Question: Using the CUPS API, I printed two jobs that failed to print. On the CUPS web interface, I can see why they failed: "Unsupported print data." and "Unable to write print data."

However, the API doesn't seem to contain these reasons. The <URL> structs, which look like this:
'''
struct cups_job_s {
time_t completed_time;
time_t creation_time;
char *dest;
char *format;
int id;
int priority;
time_t processing_time;
int size;
ipp_jstate_t state;
char *title;
char *user;
};
'''
I have inspected all of these fields, none of them contain the error strings seen in the screenshot.
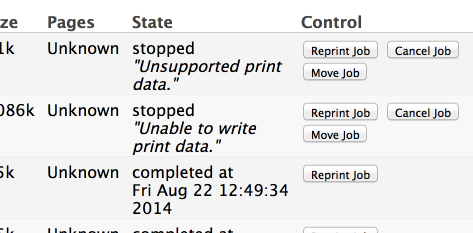
Answer: I believe this boils down to the 'job-state-message' attribute. To retrieve the job attributes, I believe you'll have to use the IPP API though, for example (untested):
'''
ipp_t *request = ippNewRequest(IPP_GET_JOBS);
...
ipp_t *response = cupsDoRequest(CUPS_HTTP_DEFAULT, request, "/");
...
ipp_attribute_t *attr = ippFindAttribute(response, "job-state-message", IPP_TAG_TEXT);
'''
It's important to note that attributes related to 'job-state' may be updated at some point after a job has already been accepted. Since the server doesn't know if the printing will actually succeed (because of many factors), the job is accepted and upon failure it updates 'job-state' and related attributes accordingly. The 'job-state-message' is not mandatory though.
If you want your application to be reactive to these events rather than to keep querying the CUPS server at a fixed interval, you could subscribe to some (<URL>.
Below I attempt to quote relevant parts of the <URL>:
### 3.1.9 Job Creation Operations
> ...At job processing time, since the Printer object has already
responded with a successful status code in the response to the create
request, if the Printer object detects an error, the Printer object
is unable to inform the end user of the error with an operation
status code. In this case, the Printer, depending on the error, can
set the job object's "job-state", "job-state-reasons", or "job-
state-message" attributes to the appropriate value(s) so that later
queries can report the correct job status.Note: Asynchronous notification of events is outside the scope of
this IPP/1.1 document.
### 4.3.7 job-state (type1 enum)
> ...6' 'processing-stopped': The job has stopped while processing
for any number of reasons and will return to the
'processing' state as soon as the reasons are no longer
present.The job's "job-state-reason" attribute MAY indicate why
the job has stopped processing. For example, if the
output device is stopped, the 'printer-stopped' value MAY
be included in the job's "job-state-reasons" attribute.Note: When an output device is stopped, the device
usually indicates its condition in human readable form
locally at the device. A client can obtain more complete
device status remotely by querying the Printer object's
"printer-state", "printer-state-reasons" and "printer-
state-message" attributes.
### 4.3.9 job-state-message (text(MAX))
> This attribute specifies information about the "job-state" and "job-
state-reasons" attributes in human readable text. If the Printer
object supports this attribute, the Printer object MUST be able to
generate this message in any of the natural languages identified by
the Printer's "generated-natural-language-supported" attribute (see
the "attributes-natural-language" operation attribute specified in
Section 3.1.4.1).The value SHOULD NOT contain additional information not contained in
the values of the "job-state" and "job-states-reasons" attributes,
such as interpreter error information. Otherwise, application
programs might attempt to parse the (localized text). For such
additional information such as interpreter errors for application
program consumption or specific document access errors, new
attributes with keyword values, needs to be developed and registered.
: I haven't done it personally, but the RFC does tell you exactly what you should expect.